Interaction volume radius: 5 \u00c5
Interaction volume height: 20 \u00c5
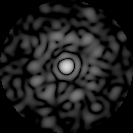
Disorder parameter: 0.7921